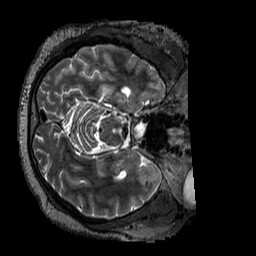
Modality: T2w
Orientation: axial
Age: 49
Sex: male
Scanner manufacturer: siemens
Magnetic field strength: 3 T
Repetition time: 3.2 s
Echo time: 0.567 s